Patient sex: F
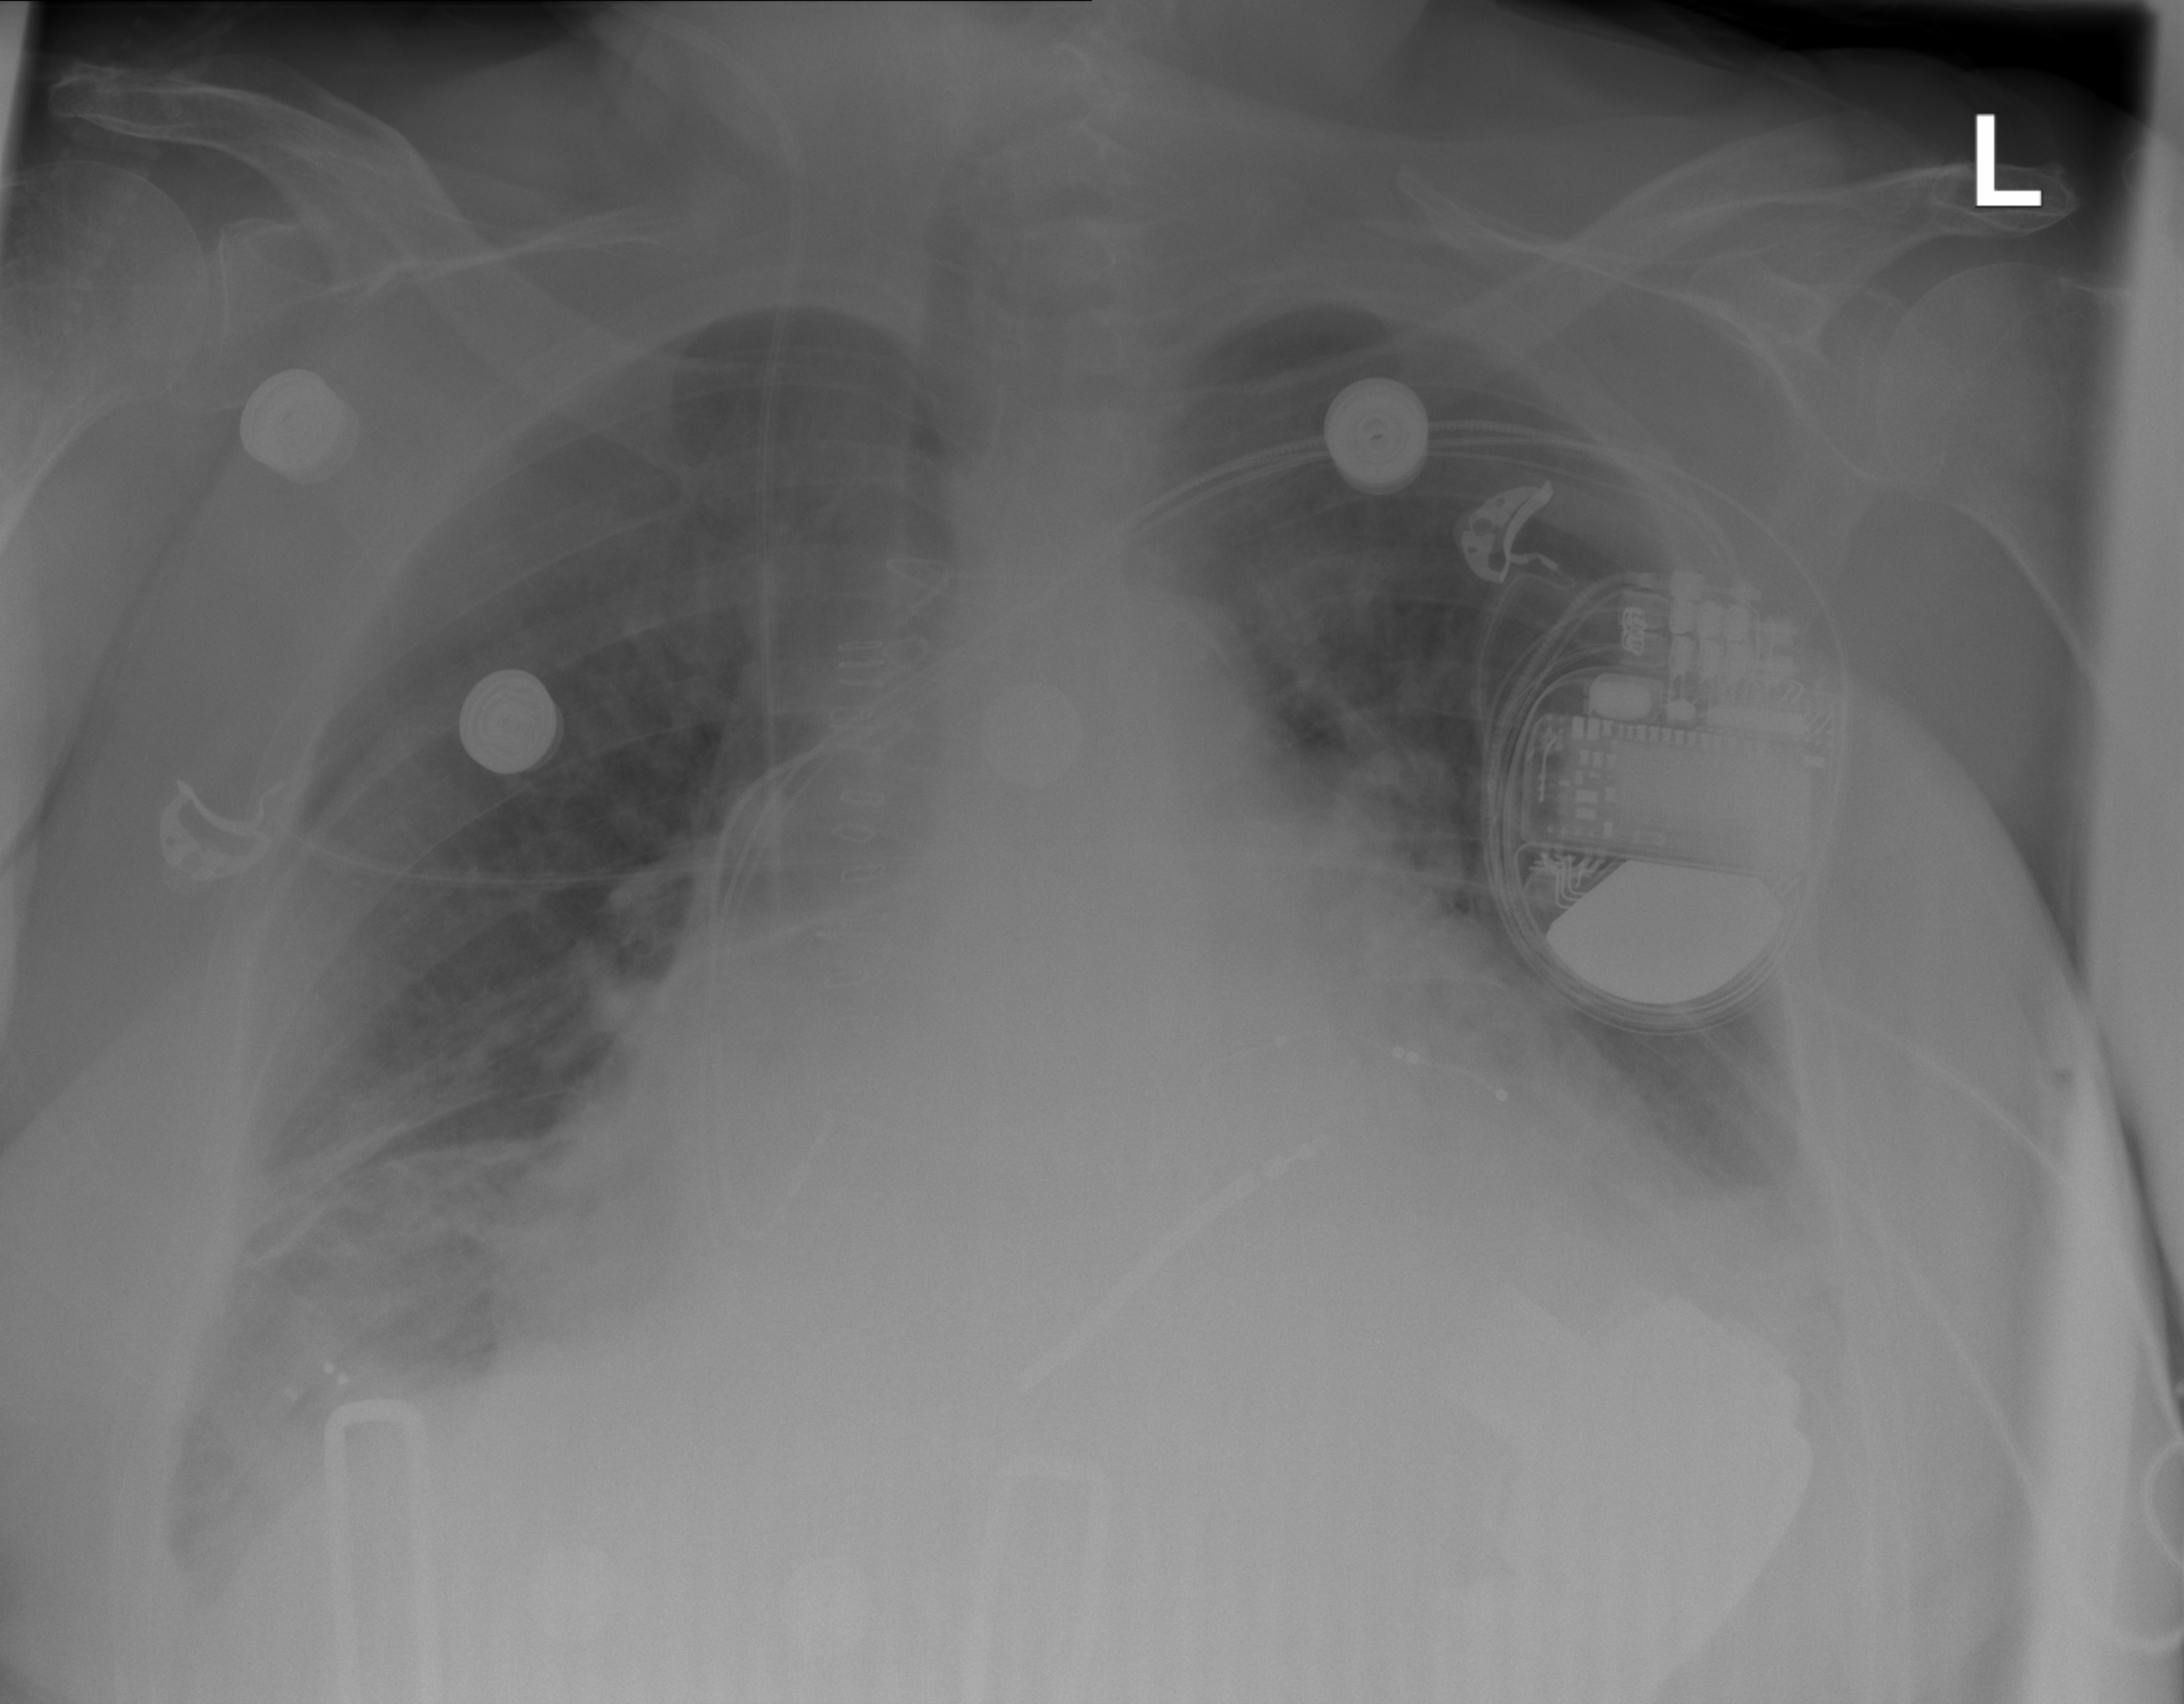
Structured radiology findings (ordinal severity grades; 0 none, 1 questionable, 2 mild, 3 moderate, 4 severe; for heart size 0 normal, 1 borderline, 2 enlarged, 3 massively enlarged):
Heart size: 3
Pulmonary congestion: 2
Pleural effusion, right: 2
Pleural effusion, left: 2
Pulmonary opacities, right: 2
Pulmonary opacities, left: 2
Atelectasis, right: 2
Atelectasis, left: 2